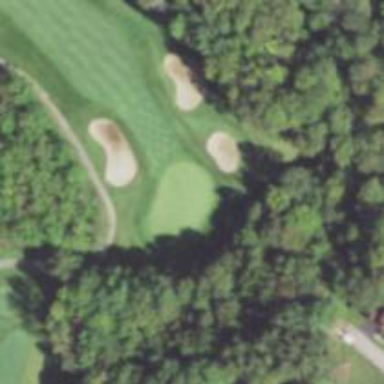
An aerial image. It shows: View of golf hole.